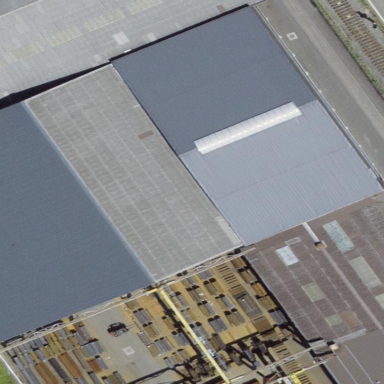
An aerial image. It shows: Industrial building.